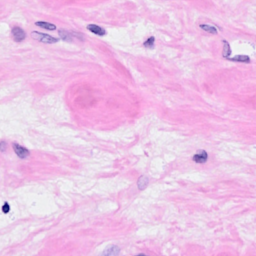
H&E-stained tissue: Breast